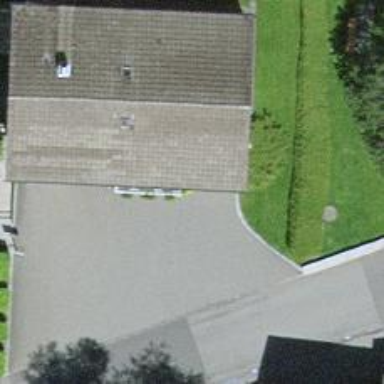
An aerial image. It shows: Post box is visible.